Question: I am trying to replace an image which is been set through content property and replacement of image should be done on hover.
The image which I want to replace is displayed now by replacing the system default menu item. Here is the code by which I had replaced default menu item:
'''
.admin__menu .level-0.item-megamenu > a:before {
content: url('../images/list.svg');
position: relative;
top:-7px;
color: #f7f3eb;
}
'''
Now I want to replace this list.svg with another image on hover.
I tried replacing list.svg with the 'background-image' property which is partially successful as it doesn't completely replace list.svg.
Here is the image of which I want to be replaced on hover:

Can please someone help me with this.
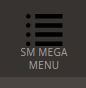
Answer: Sounds like all you need to do is set a new 'content' value under a hover rule for whatever parent you want to trigger the new image. My example shows the user hovering on '.item-megamenu'. You may be putting ':hover' in the wrong spot? Didn't see it in your code.
'''
.admin__menu .level-0.item-megamenu:hover > a:before { /* Declare hover in selector */
content: url('https://i.stack.imgur.com/xzFyG.png'); /* Link to new image */
'''